Field crop: tomato
Growth stage: 1
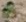
Species: solanum